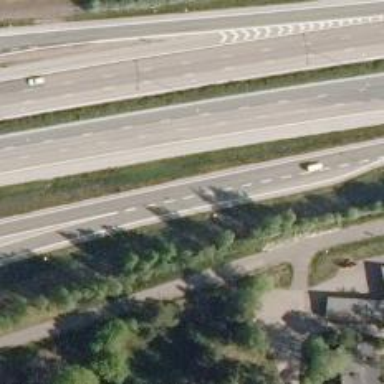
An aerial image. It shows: Asphalt motorway link.